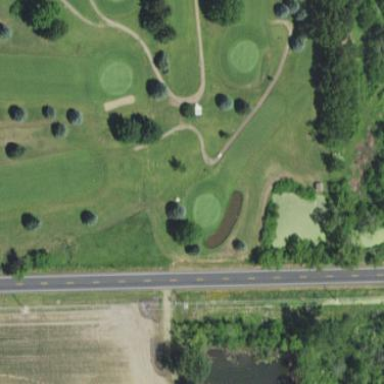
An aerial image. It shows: Golf fairway covered with lush grass.